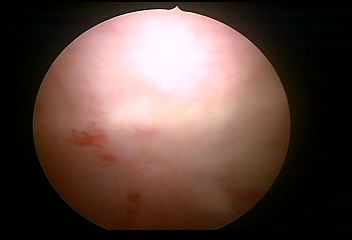
Modality: WLC
Class: Normal mucosa
Bladder cancer association: No